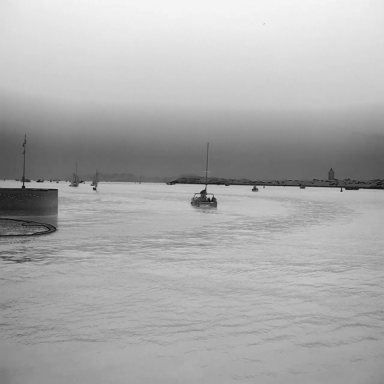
There is a container_ship in the infrared image.